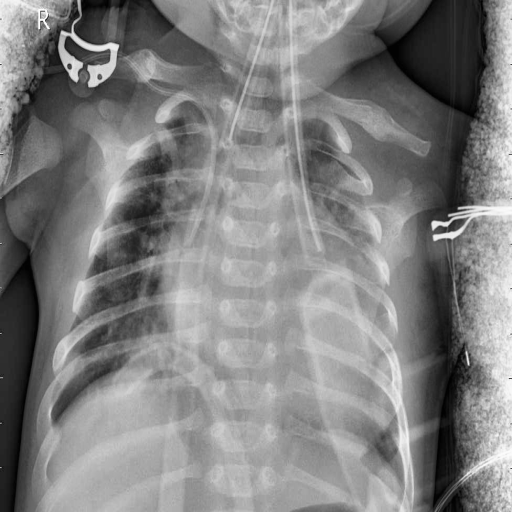
Finding: PNEUMONIA